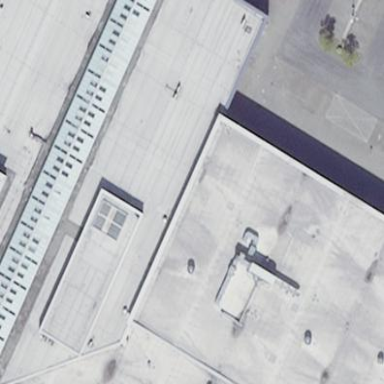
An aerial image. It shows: Department store building section.